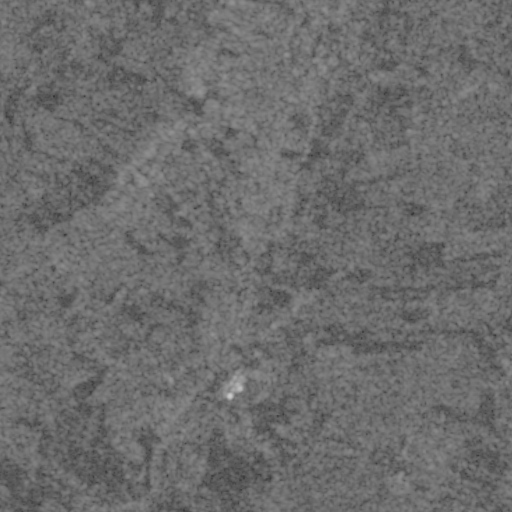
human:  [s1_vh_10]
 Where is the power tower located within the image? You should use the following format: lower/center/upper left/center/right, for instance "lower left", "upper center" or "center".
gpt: The power tower is located in the upper of the image.
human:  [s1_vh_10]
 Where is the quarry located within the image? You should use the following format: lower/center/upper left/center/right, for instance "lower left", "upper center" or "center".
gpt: The quarry is located in the lower center of the image.
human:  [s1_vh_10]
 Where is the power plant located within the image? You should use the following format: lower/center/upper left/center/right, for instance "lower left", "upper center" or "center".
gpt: There is no power plant in the image.

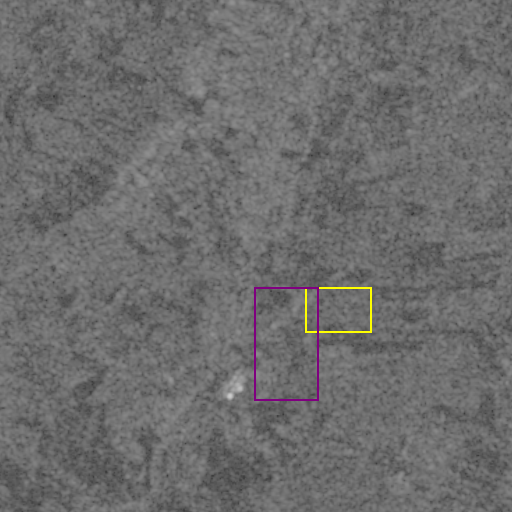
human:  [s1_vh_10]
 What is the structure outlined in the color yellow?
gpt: The structure outlined in yellow is a crop field.
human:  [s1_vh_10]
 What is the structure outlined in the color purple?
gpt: The structure outlined in purple is a quarry.
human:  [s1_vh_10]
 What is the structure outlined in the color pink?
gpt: There is no pink outline.